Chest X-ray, AP view. Patient: 65 years old, sex M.
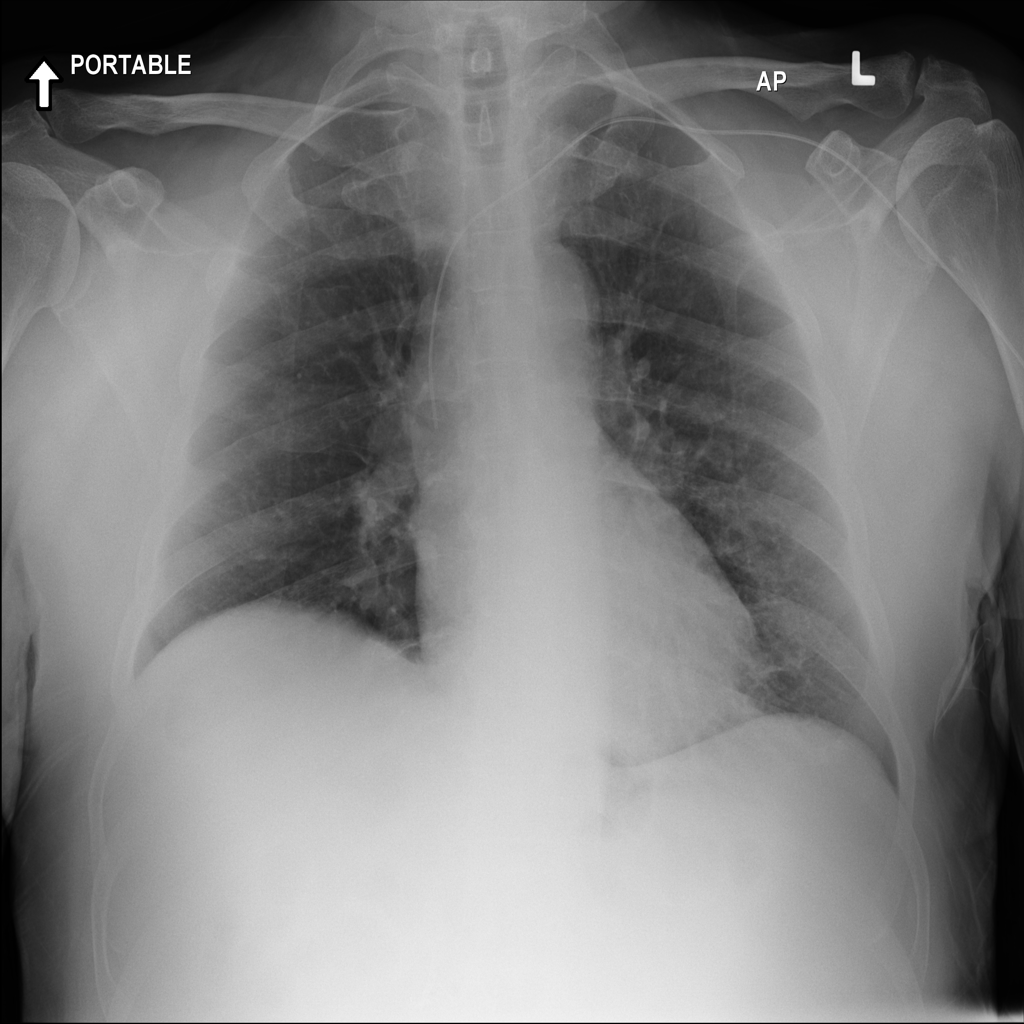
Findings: No Finding